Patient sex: M
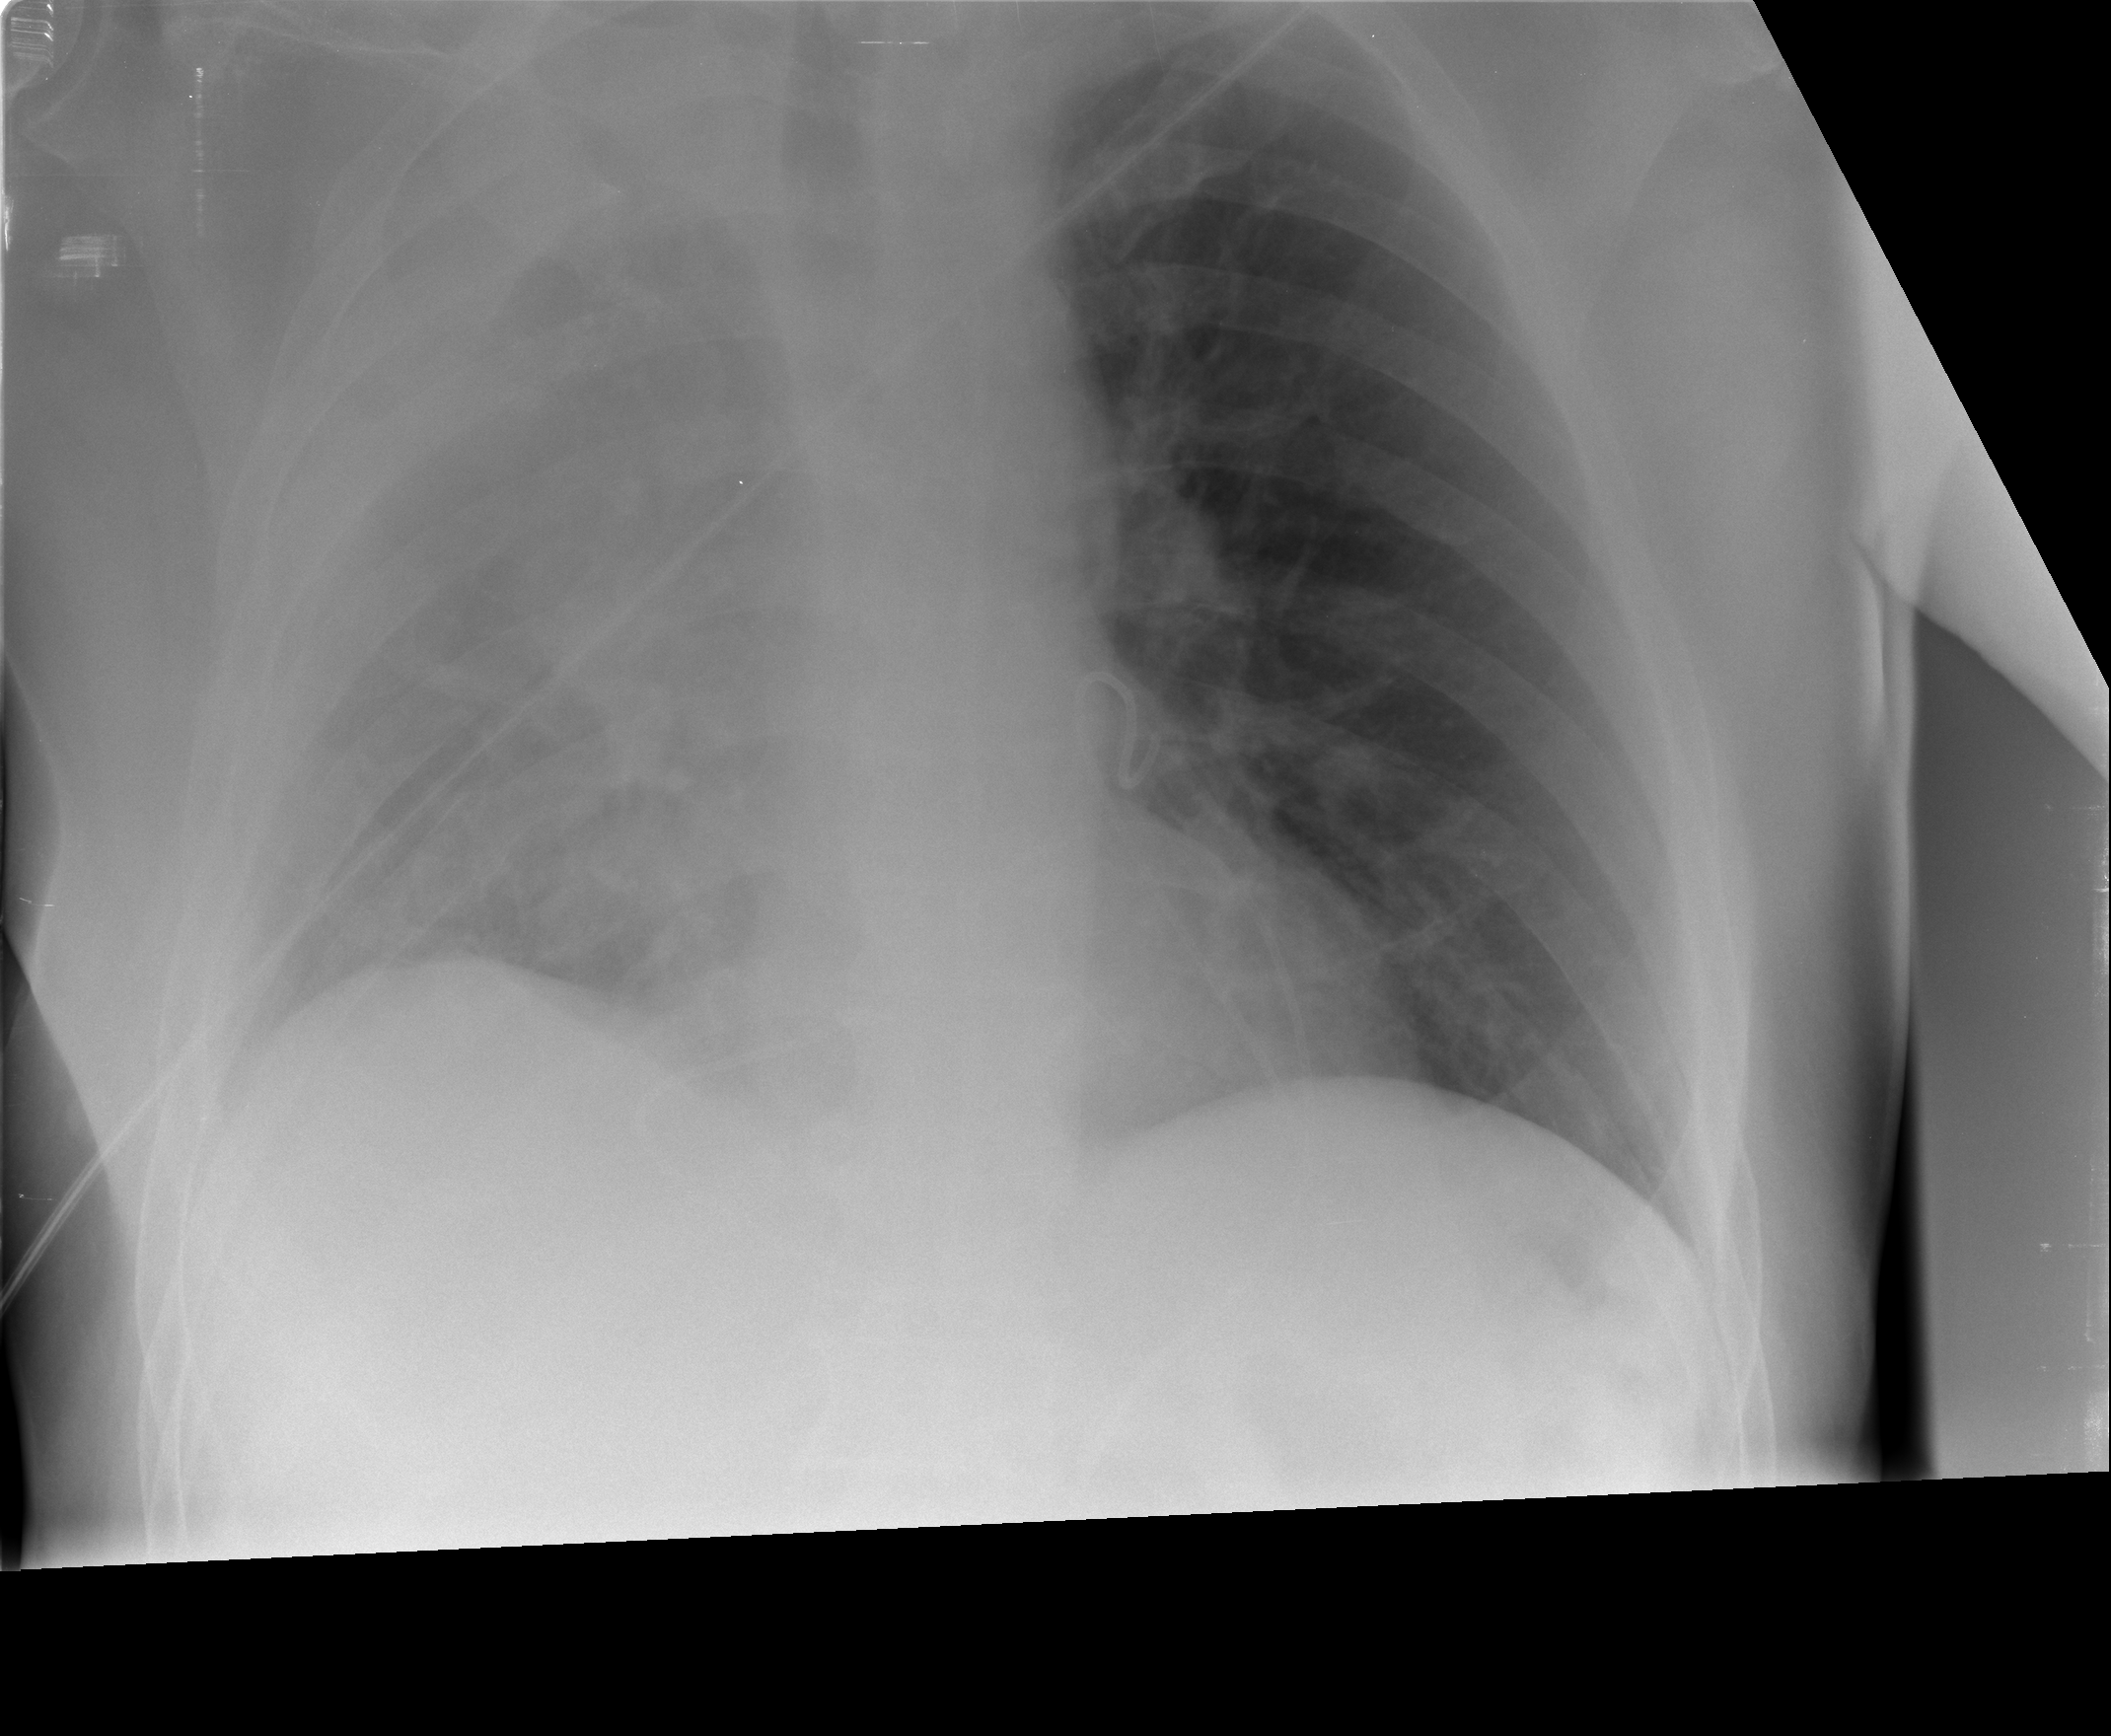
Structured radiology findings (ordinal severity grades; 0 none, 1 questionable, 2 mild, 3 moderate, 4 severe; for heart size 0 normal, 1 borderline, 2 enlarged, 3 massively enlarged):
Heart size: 0
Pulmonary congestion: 0
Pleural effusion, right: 4
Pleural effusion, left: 0
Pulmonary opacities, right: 0
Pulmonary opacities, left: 0
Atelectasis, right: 3
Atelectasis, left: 0